Question: This is <URL>. I'm setting 'class='handHeld'' to '<body>' in iPad, based on which
the optionsWrapper and #container should switch positions using CSS classes I've defined at the bottom in jsfiddle.net.
'''
.handHeld div.optionsWrapper { ... }
.handHeld div#container { ... }
'''
to something like this:
How to achieve that using CSS only? Please note that first 3 rows (green, gray and blue) may
not be present always so I can not grab their height statically to position 'div.optionsWrapper'?
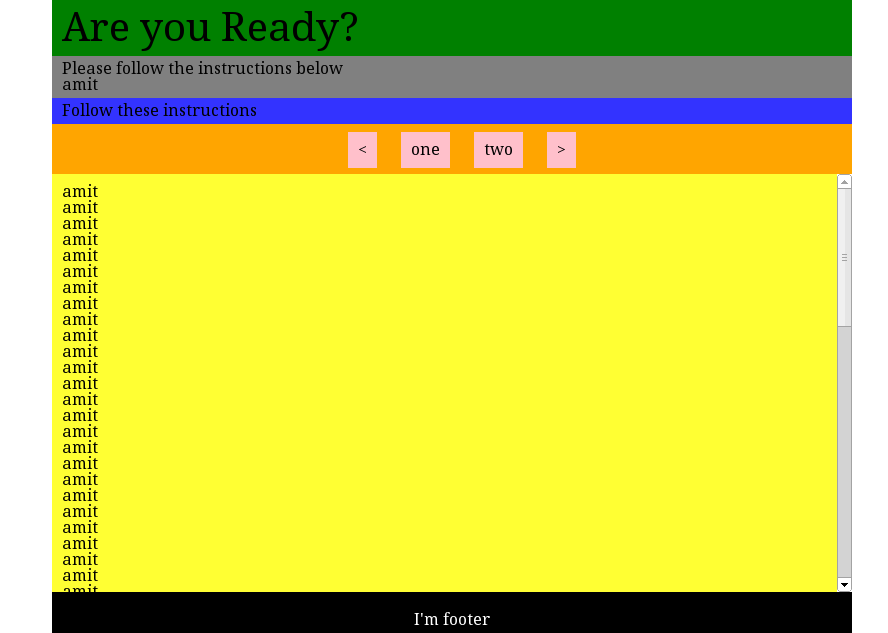
Answer: Since 'optionsWrapper' is a child of 'container', you cannot do this via CSS. You must have the two divs side by side as start. Then, one of the two divs must have an absolute height (in px). And last but not least, the 'position' style of their parent must be 'relative'. Having the parent relative, setting 'absolute left/top:0' on optionsWrapper should put it in top left corner of container.
Easiest illustrated via inline styles here:
### with no 'handheld', your standard styling (but with options 'outside')
'''
<div style="position: relative">
<div id="container"> stretching? lots of contents </div>
<div id="optionsWrapper"> left right </div>
</div>
'''
### when body has the 'handheld' class:
'''
<div style="position: relative; overflow:hidden:">
<div id="container"
style="margin-top: 50px; z-index:9;">
stretching? lots of contents
</div>
<div id="optionsWrapper"
style="position:absolute; top:0; left:0; z-index:99;">
left right
</div>
</div>
'''
<URL>